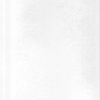
Label: dusty